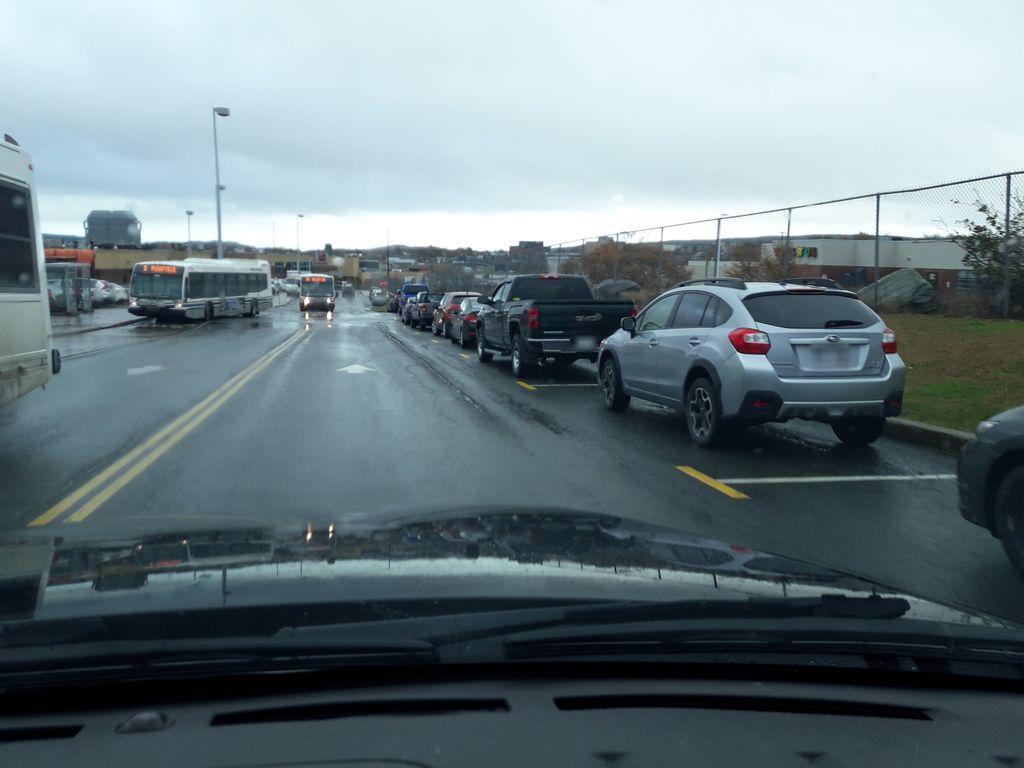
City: st_johns